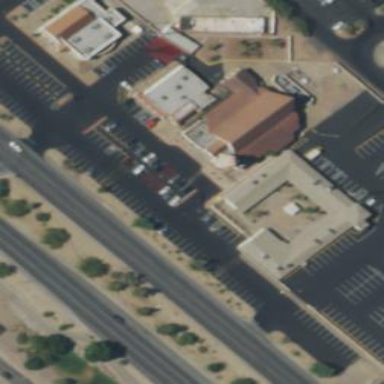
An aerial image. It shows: Religious building.